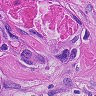
Metastatic tissue present: yes